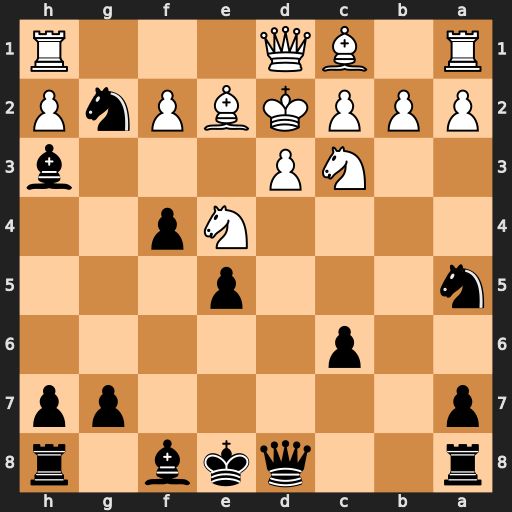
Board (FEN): r2qkb1r/p5pp/2p5/n3p3/4Np2/2NP3b/PPPKBPnP/R1BQ3R
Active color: b
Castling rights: kq
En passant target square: -
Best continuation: Nc4#